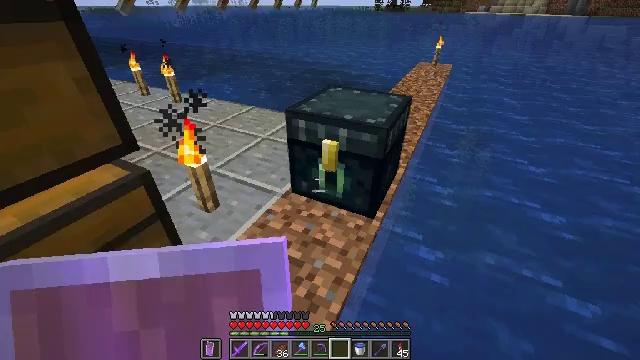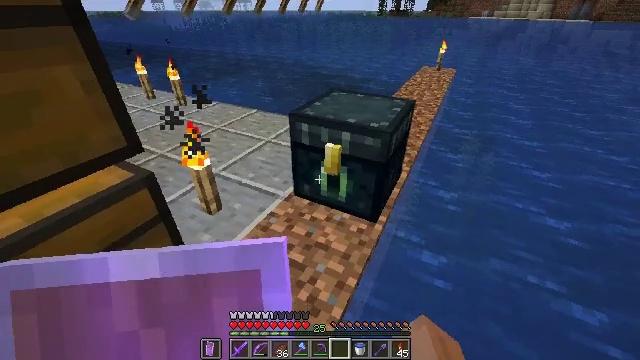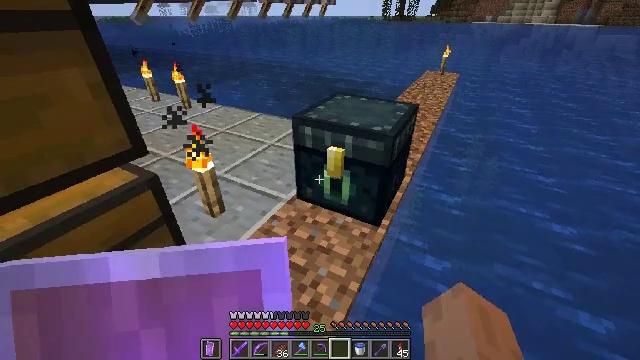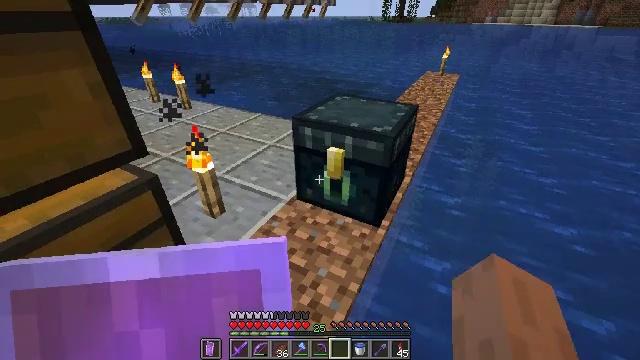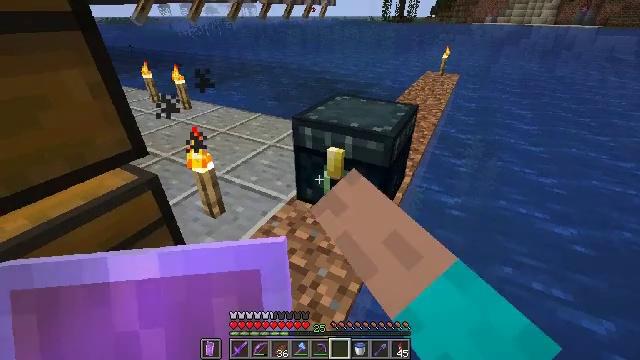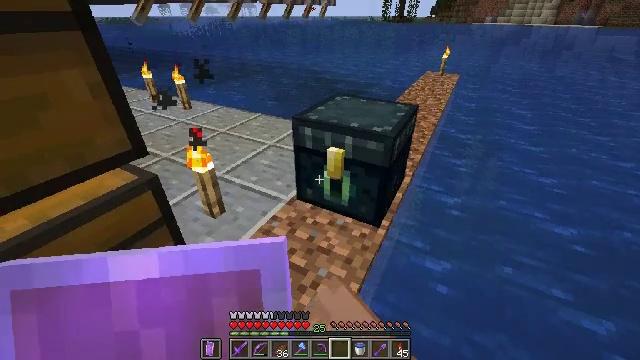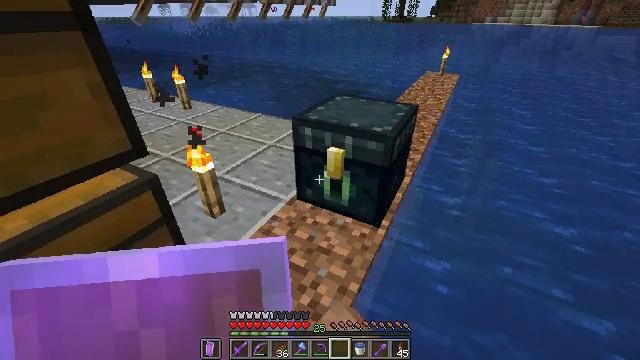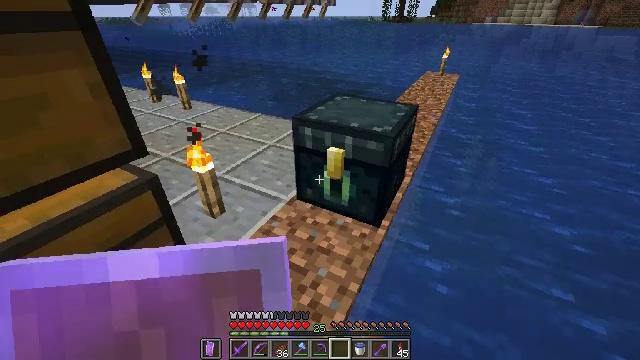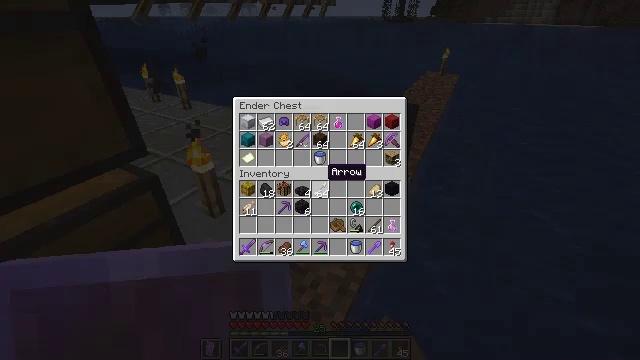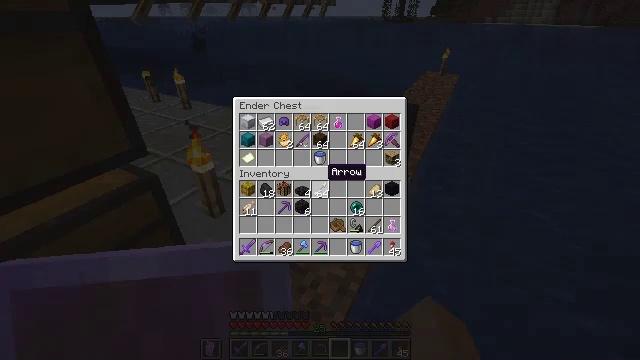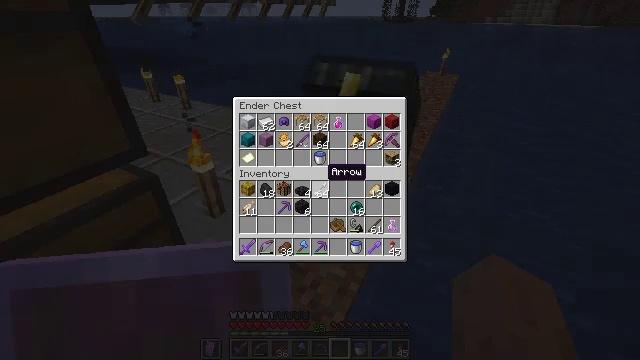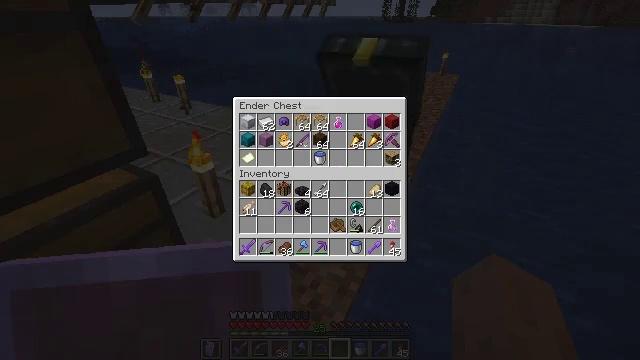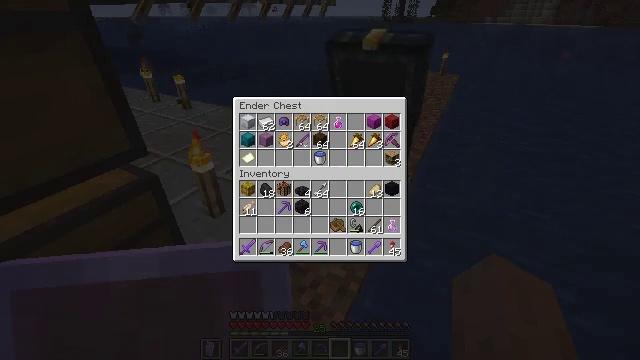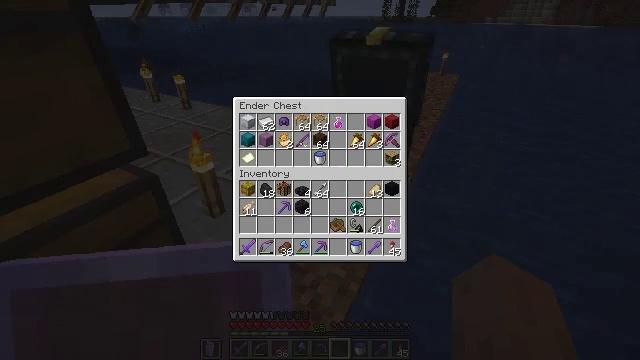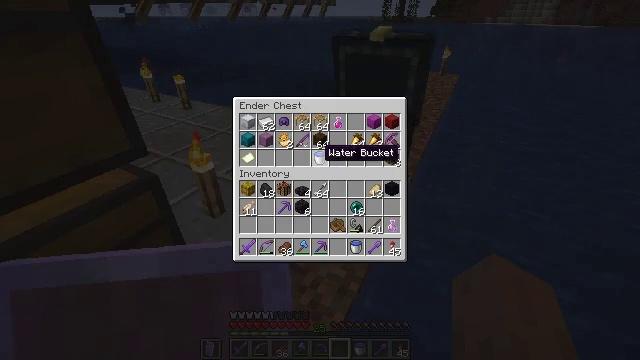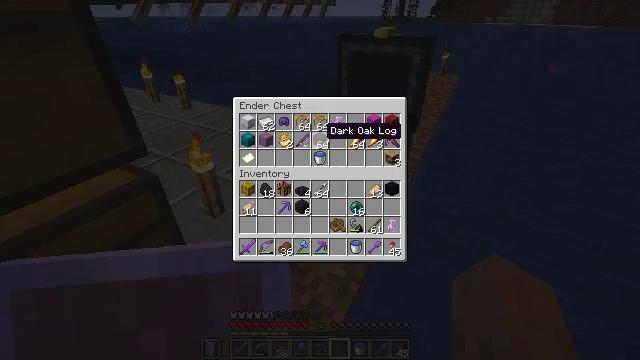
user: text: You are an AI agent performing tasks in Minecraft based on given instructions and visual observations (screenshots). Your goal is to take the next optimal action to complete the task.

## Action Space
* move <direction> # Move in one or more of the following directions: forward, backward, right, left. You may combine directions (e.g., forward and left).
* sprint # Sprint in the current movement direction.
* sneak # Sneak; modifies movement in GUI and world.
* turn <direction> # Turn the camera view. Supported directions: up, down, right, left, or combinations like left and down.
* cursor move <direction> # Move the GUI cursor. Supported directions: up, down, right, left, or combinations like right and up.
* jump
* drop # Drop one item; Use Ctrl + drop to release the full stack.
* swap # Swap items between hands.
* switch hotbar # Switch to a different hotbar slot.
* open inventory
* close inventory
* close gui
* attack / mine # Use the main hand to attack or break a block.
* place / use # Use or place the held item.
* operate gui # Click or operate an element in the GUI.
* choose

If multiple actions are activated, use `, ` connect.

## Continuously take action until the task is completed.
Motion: motion action
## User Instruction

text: Left click on the ender chest to mine.
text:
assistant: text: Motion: no_op
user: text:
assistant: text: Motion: no_op
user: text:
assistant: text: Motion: use / place
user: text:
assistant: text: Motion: use / place
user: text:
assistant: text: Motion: use / place
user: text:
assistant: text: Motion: no_op
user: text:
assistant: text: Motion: no_op
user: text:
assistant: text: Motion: no_op
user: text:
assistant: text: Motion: no_op
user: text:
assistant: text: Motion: no_op
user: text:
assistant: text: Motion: no_op
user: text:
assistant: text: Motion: no_op
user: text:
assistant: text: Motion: no_op
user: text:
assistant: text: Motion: turn up
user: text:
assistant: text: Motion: turn up
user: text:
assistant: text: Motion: no_op
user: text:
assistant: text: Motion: no_op
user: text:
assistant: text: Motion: no_op
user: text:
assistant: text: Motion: no_op
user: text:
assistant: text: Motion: sneak, turn left
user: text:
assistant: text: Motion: sneak
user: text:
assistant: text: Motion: sneak
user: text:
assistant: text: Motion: sneak
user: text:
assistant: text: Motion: sneak
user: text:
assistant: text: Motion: sneak
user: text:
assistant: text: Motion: sneak
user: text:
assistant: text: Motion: sneak
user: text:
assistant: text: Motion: sneak
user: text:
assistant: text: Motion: sneak
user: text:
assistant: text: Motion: sneak, attack / mine